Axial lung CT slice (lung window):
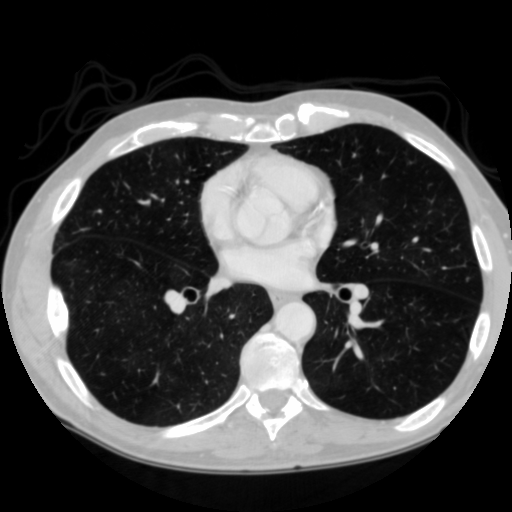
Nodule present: no